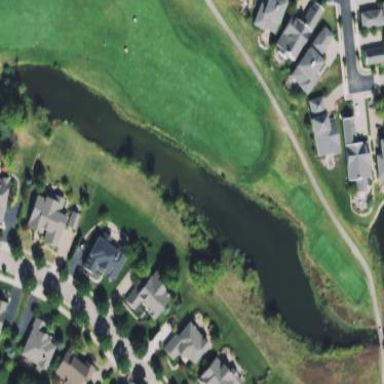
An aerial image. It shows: Water hazard on golf course. The hazard is natural water feature.